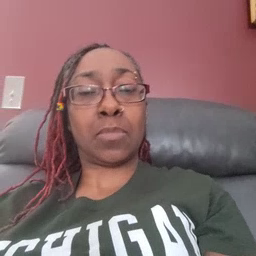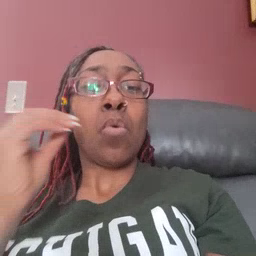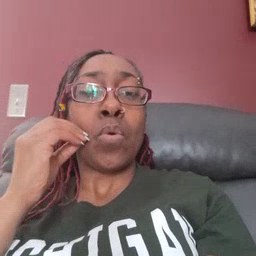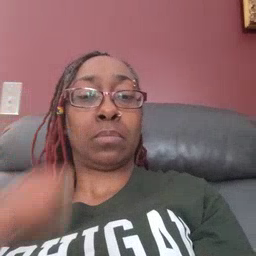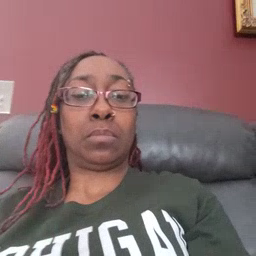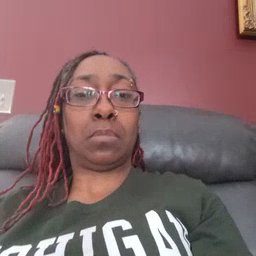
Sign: home